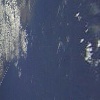
Label: water